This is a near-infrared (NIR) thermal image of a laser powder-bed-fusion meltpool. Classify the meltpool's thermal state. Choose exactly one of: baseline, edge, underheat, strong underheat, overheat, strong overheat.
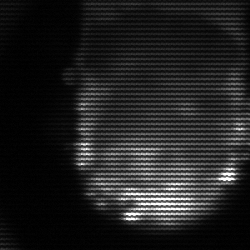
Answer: baseline